Aerial crown-view tile of a tropical tree (Barro Colorado Island, Panama), acquired 20250317:
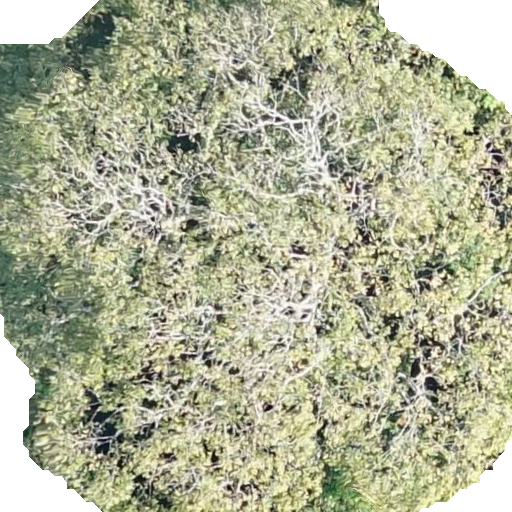
Species: Dipteryx oleifera
GBIF accepted scientific name: Dipteryx oleifera
Crown area: 419.191 m²